Question: I need some guidance to make an advanced search script for a website I'm working on.
I already know how to search the database for simple queries. The problem I'm encountering right now is how to search, when using multiple select boxes. For example:

This is just a simple form with different search options. The question is:
The visitor can choose to search on a country or city, both or even with all three options.
How do I catch that in the PHP script? Do I have to check if for example a city has been chosen, and fire a query based on that? But if I do that I would have to make different queries based on each select option.
In pseudo-code it would be something like this: (I imagine)
if country and city and something else is not null, launch a query to search in all three tables in the database.
Is there a simple way to accomplish this?
Thanks in advance.
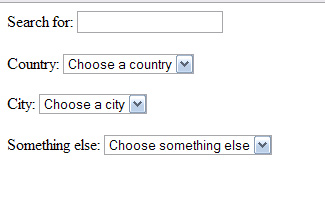
Answer: I like using an array to join conditions so I don't have to worry about leading or trailing AND's.
'''
$conditions = array();
if ($formCondition1) {
$conditions[] = 'state = "'.$somevalue.'"';
}
if ($formCondition2) {
$conditions[] = 'country = "'.$somevalue.'"';
}
...
if ($formConditionN) {
$conditions[] = 'N = "'.$somevalue.'"';
}
'''
//finally join the conditions together, the simplest case is with ANDs (if you need to add ORs, which it sounds like you don't, then this code would be a bit more complex)
'''
$sqlStatement = 'SELECT field1, field2 FROM tableABC WHERE '.implode(' AND ', $conditions);
'''
EDIT: don't forget to escape the input to prevent injection attacks, and of course test to make sure there are at least 1 condition before running the query.
EDIT: lol jswolf and I think very much alike :)